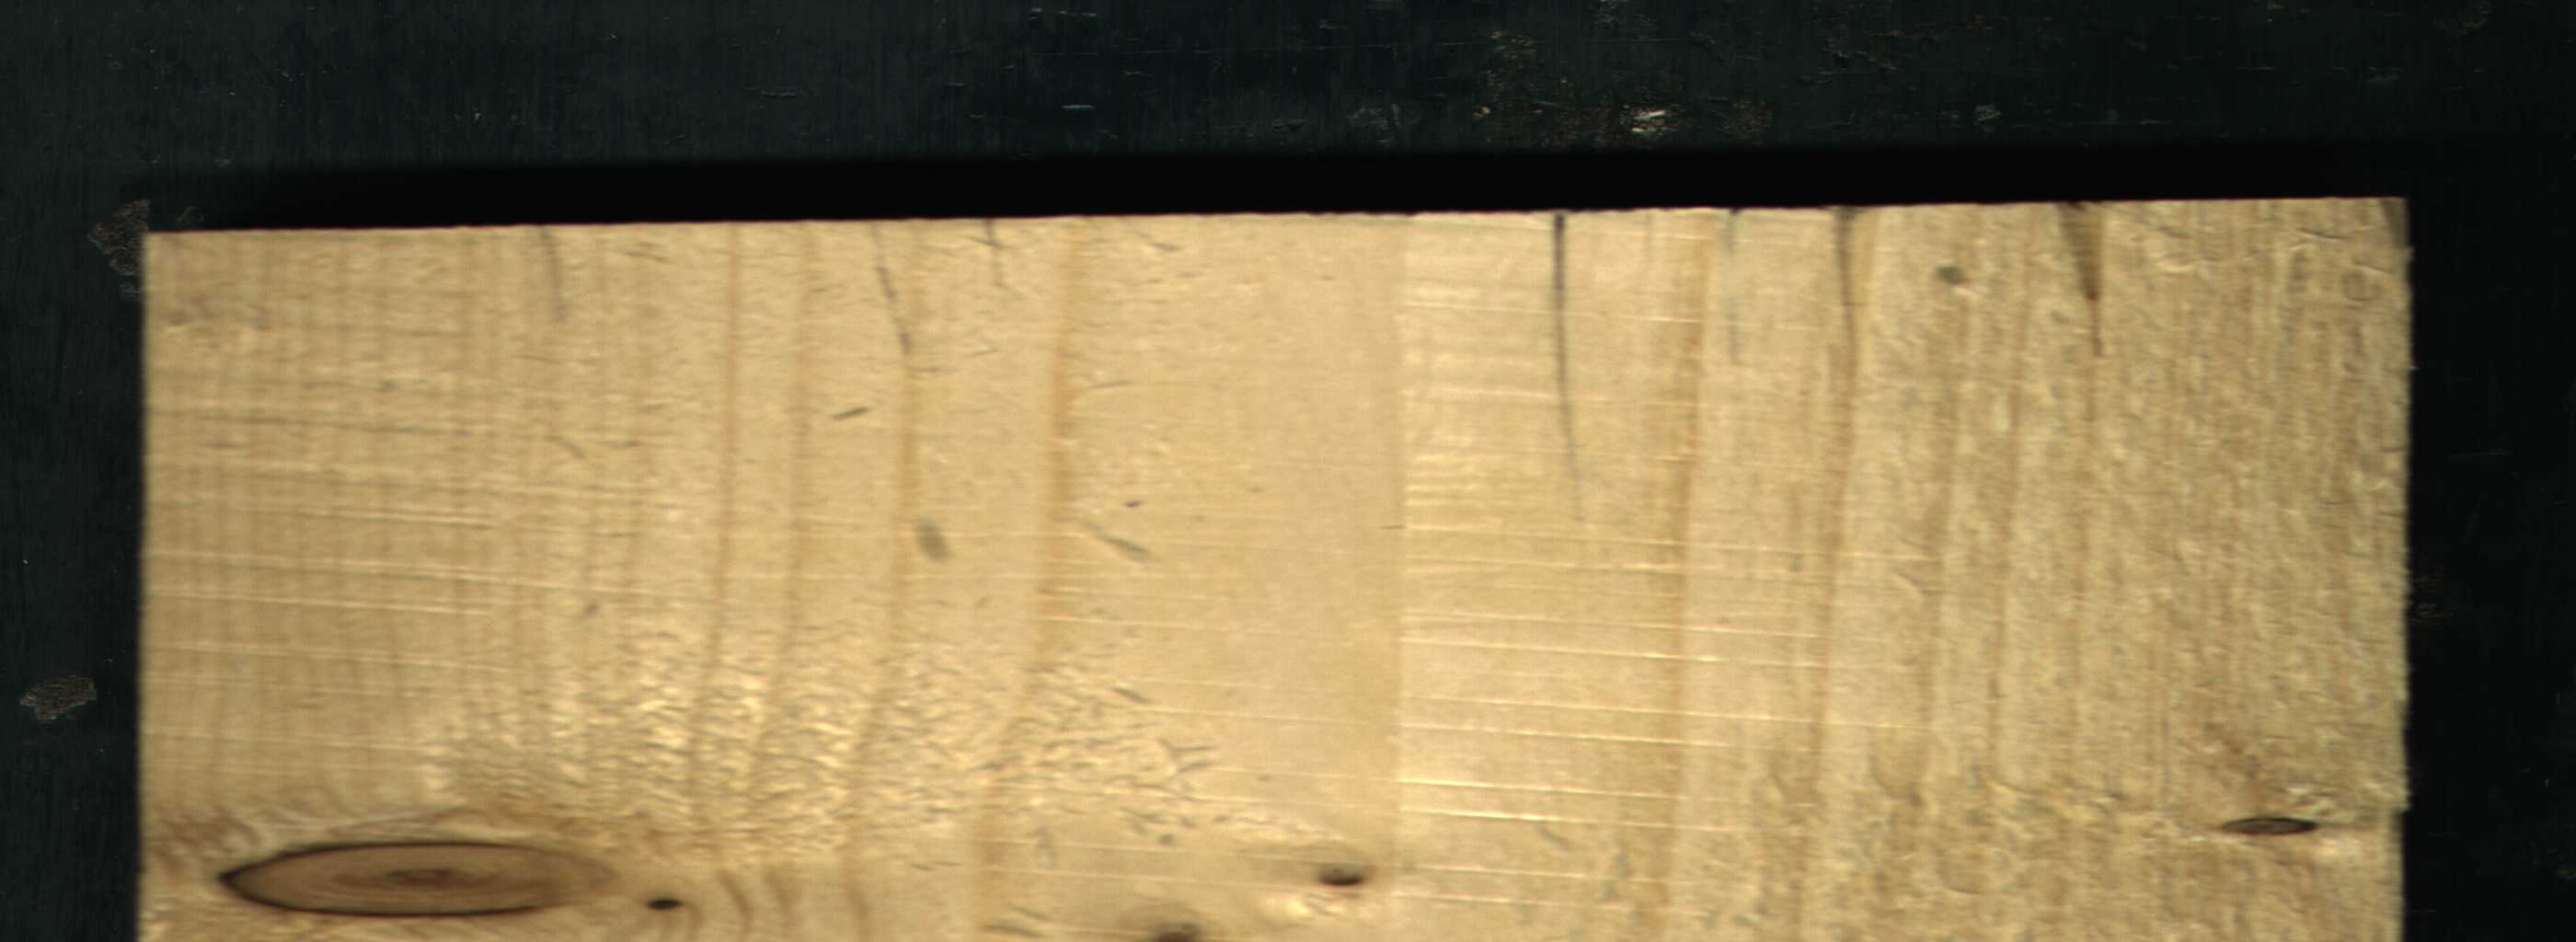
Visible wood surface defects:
Crack
Dead_Knot
Dead_Knot
Dead_Knot
Live_Knot
Live_Knot